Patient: sex M, age 51
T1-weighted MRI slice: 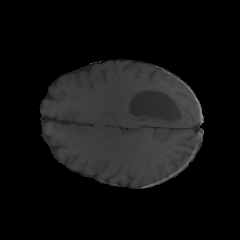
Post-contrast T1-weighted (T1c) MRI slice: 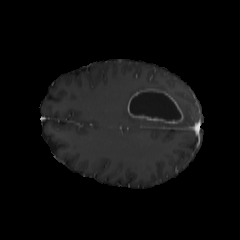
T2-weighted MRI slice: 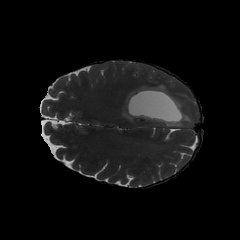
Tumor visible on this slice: yes
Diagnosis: Glioblastoma, IDH-wildtype
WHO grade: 4